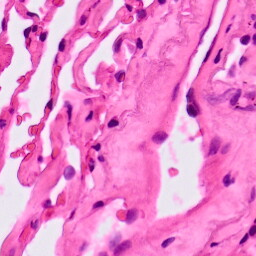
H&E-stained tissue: Lung